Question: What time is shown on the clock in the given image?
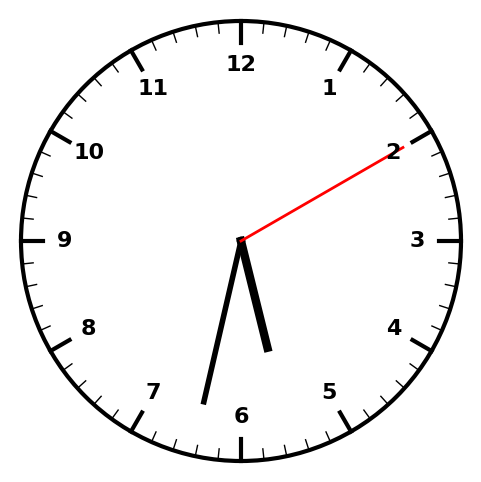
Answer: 05:32:10